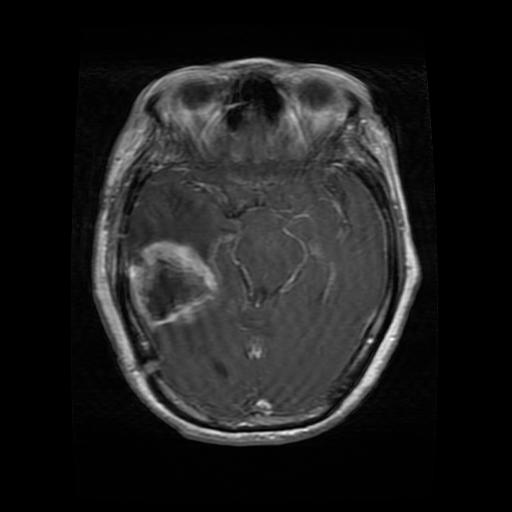
Label: glioma